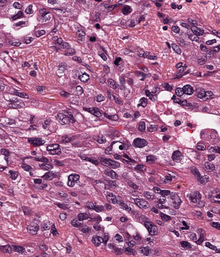
Tumor epithelial tissue: yes
Tumor-associated stroma tissue: yes
Normal tissue: no